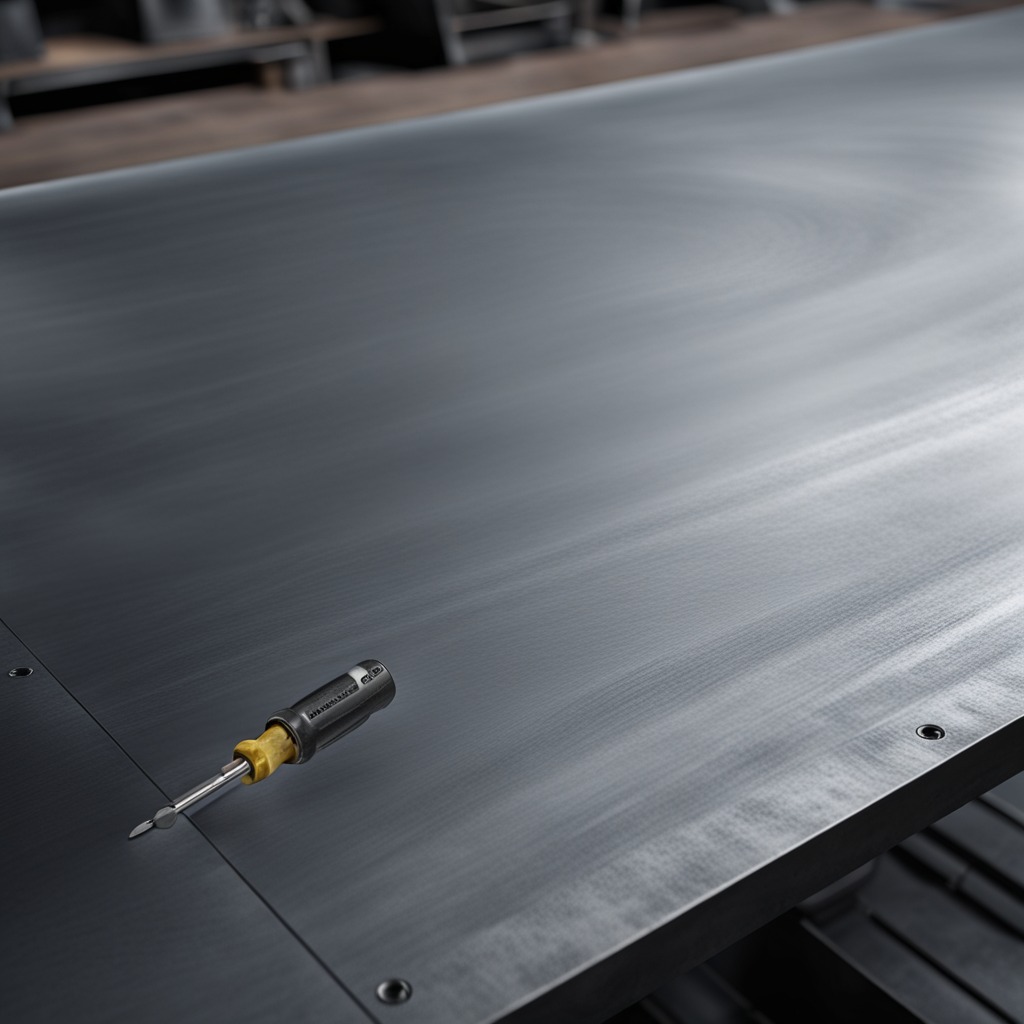
A screwdriver is lying on a cold steel table in a mining workshop.